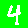
Digit: 4